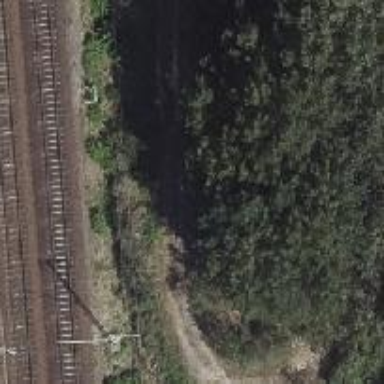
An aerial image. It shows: Grassy track road with grade 4 track type.